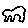
Label: bird